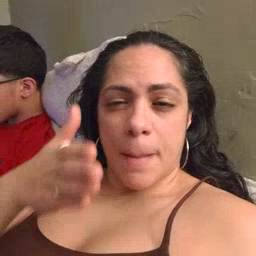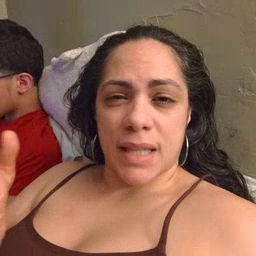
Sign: beside